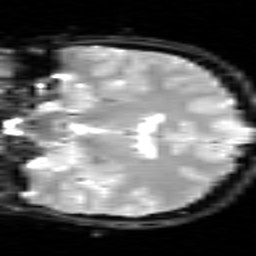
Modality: inplaneT2
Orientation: coronal
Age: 19
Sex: female